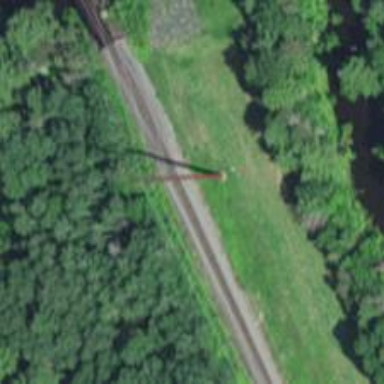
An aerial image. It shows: Power tower.